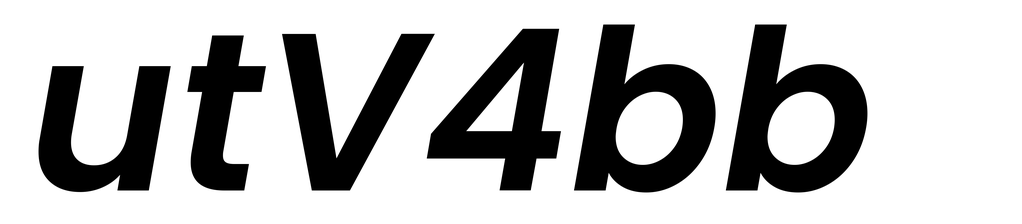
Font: Poppins-SemiBoldItalic